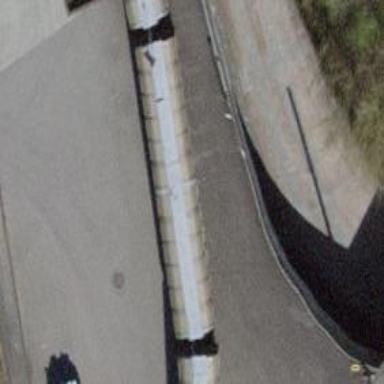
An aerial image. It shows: Single-track railway spur.